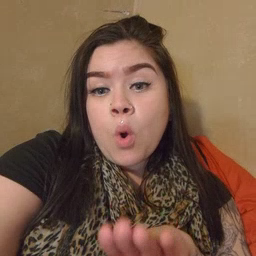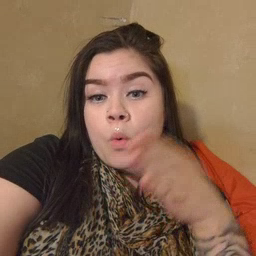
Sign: open